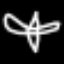
Label: airplane